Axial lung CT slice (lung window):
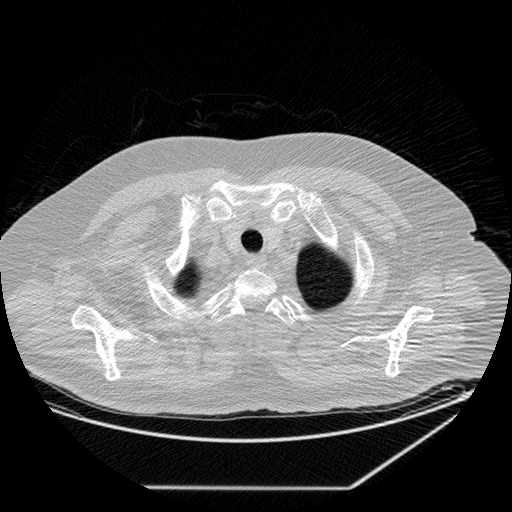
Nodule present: no